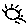
Label: sun